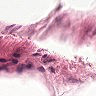
Metastatic tissue present: no